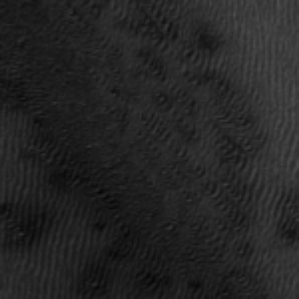
Label: frost